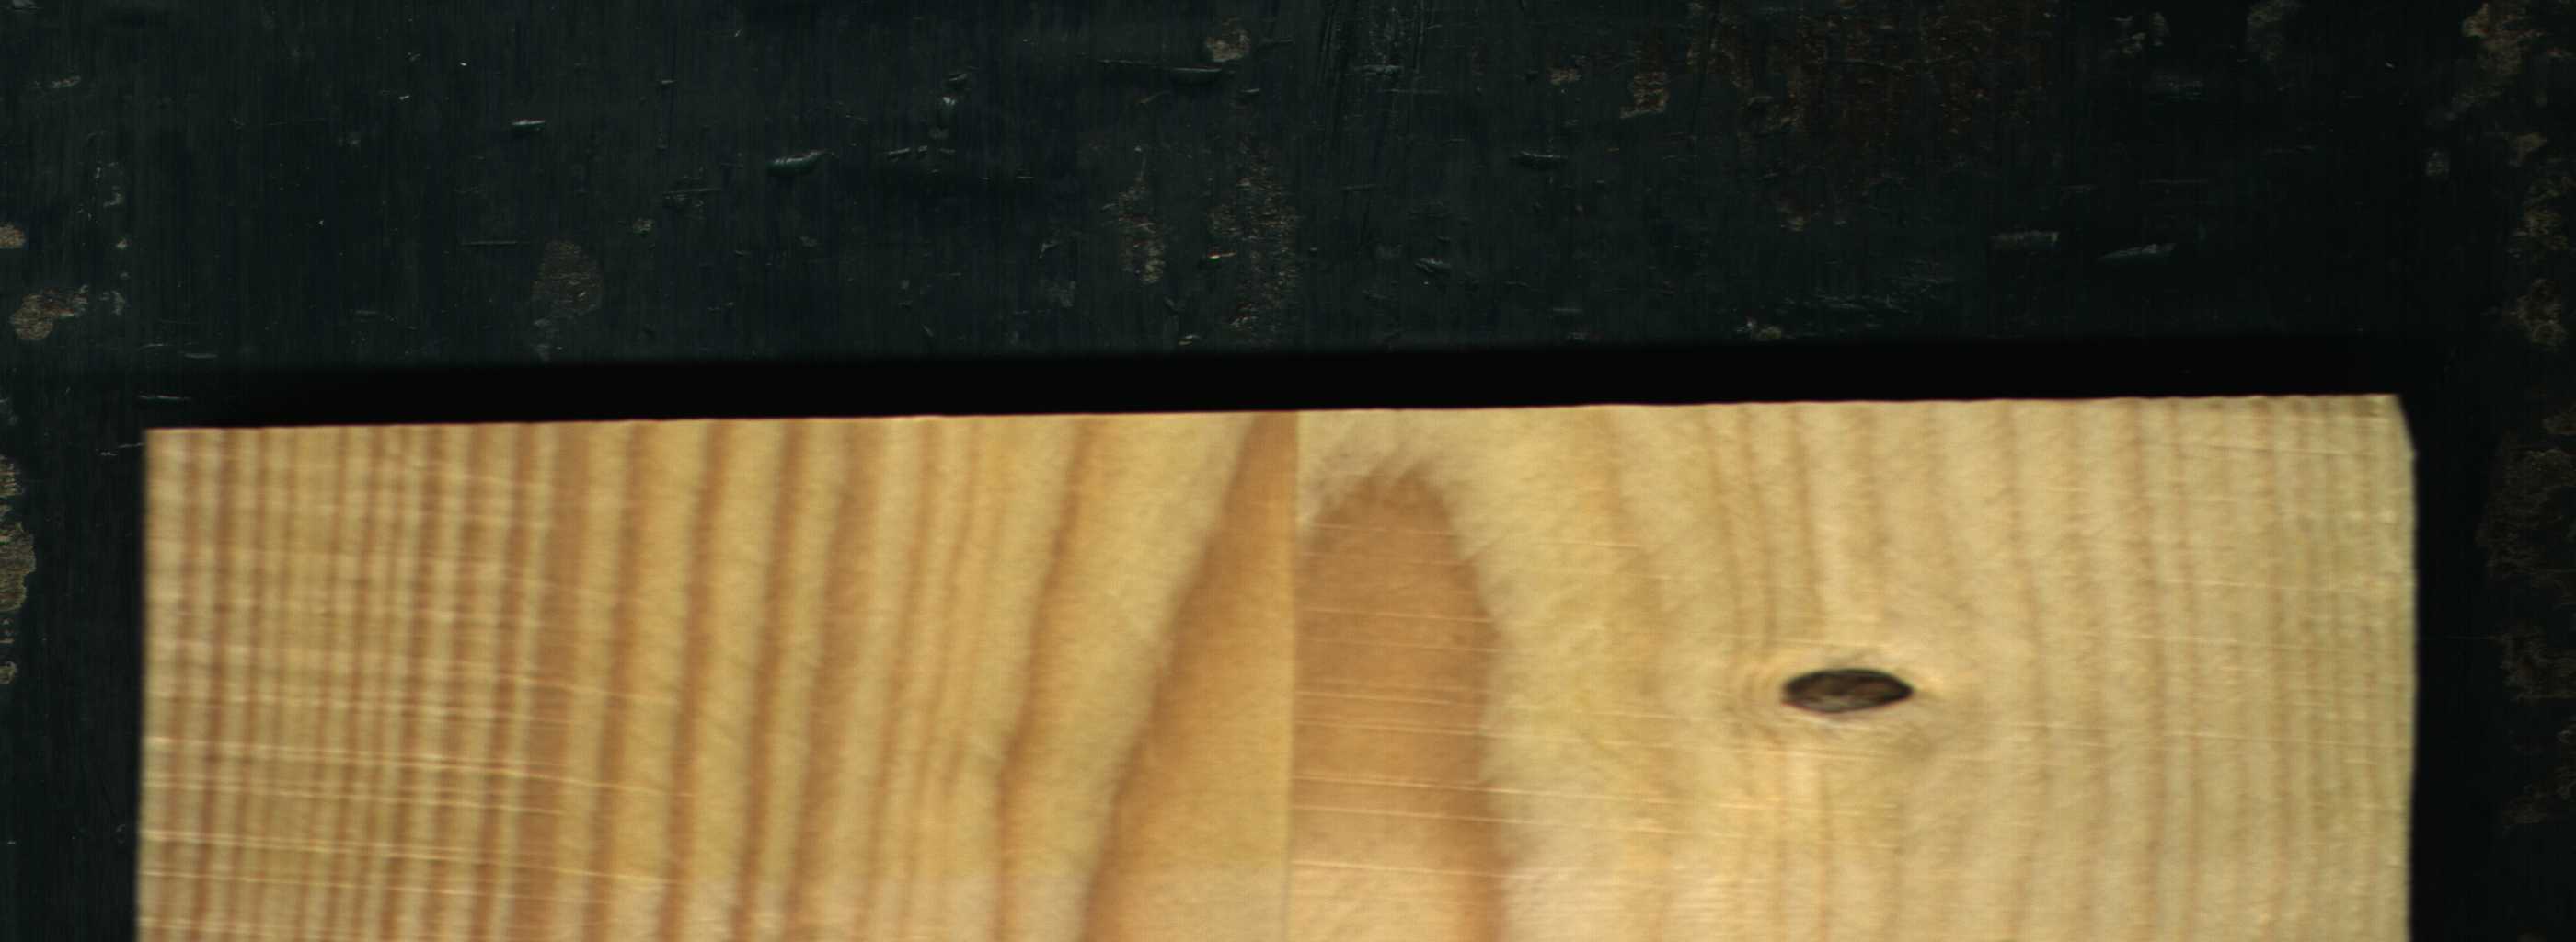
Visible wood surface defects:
Dead_Knot